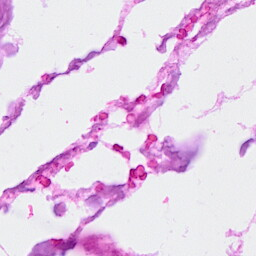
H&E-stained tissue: Breast